Question: I am trying to submit a really simple form in my ColdFusion application to an action page to have some database records updated.
When I submit the form, Firebug is telling me
> 500 (Element NOTETEXT is undefined in FORM.)
Here is my JavaScript
'''
<!---Javascript that submits the link notes changes --->
<script>
$(function(){
$("#noteForm").submit(function(){
// prevent native form submission here
$.ajax({
type: "POST",
data: $('#noteForm').serialize(),
dataType: 'json',
url: "actionpages/link_notes_action.cfm?id=2",
success: function(responseSubmit) {
alert("Success");
}
});
return false;
});
});
</script>
'''
Here is my form
'''
<form id="noteForm">
<textarea id="noteText" name="noteText" cols="45" rows="10">#notes#</textarea><br />
<input name="submit" id="submitForm" type="submit" value="Update">
<input type="hidden" name="hidden" value="#get_dashboard_links.ID#">
</form>
'''
And here is my action page:
'''
<cfquery name="update" datasource="#datasource#">
update dashboard_links
set notes = '#form.noteText#'
where ID = #form.hidden#
</cfquery>
'''

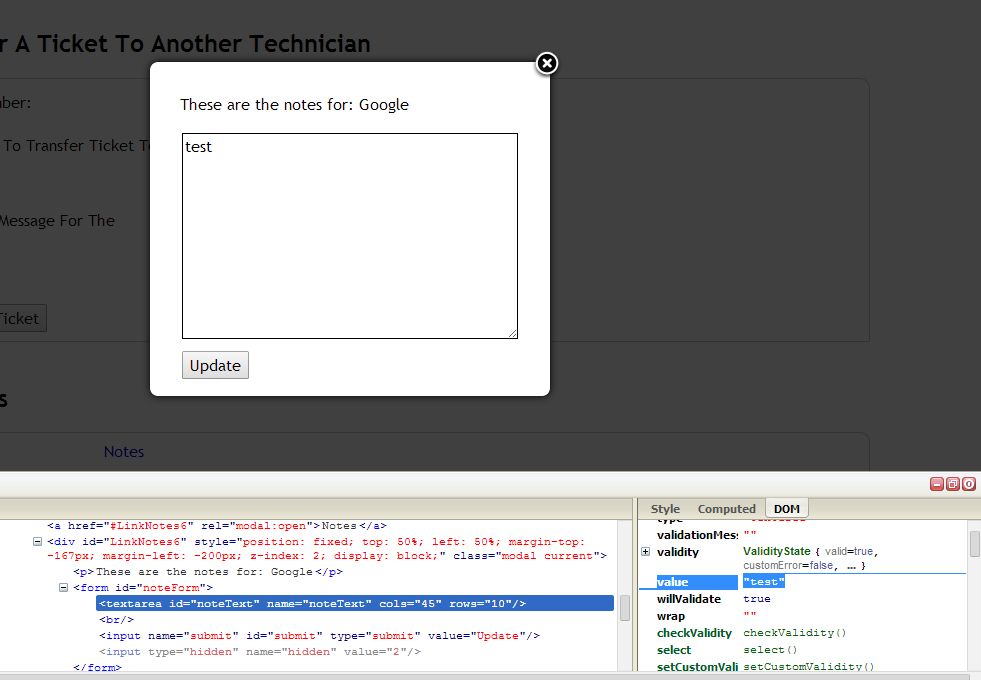
Answer: Take a look at Developer Tools (in Chrome) or FireBug (in Firefox) when you are submitting the form, I bet you are not actually passing any data to your 'action page'. While you are calling 'serialize()' on the form, you are not actually passing it to the page.
Try adding the following to your '$.ajax()' call:
'''
data: JSON.stringify( data ),
'''
Also, if you are returning JSON, use this
'''
dataType: 'json',
'''
This will tell jQuery to automatically handle the results as JSON.